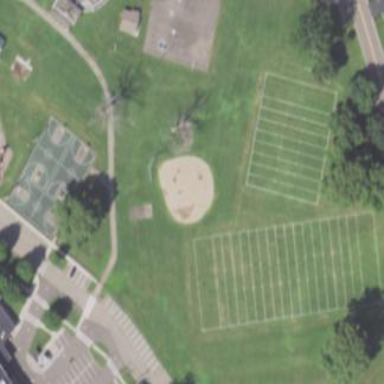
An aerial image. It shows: Baseball pitch for leisure land activities.